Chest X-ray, PA view. Patient: 68 years old, sex M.
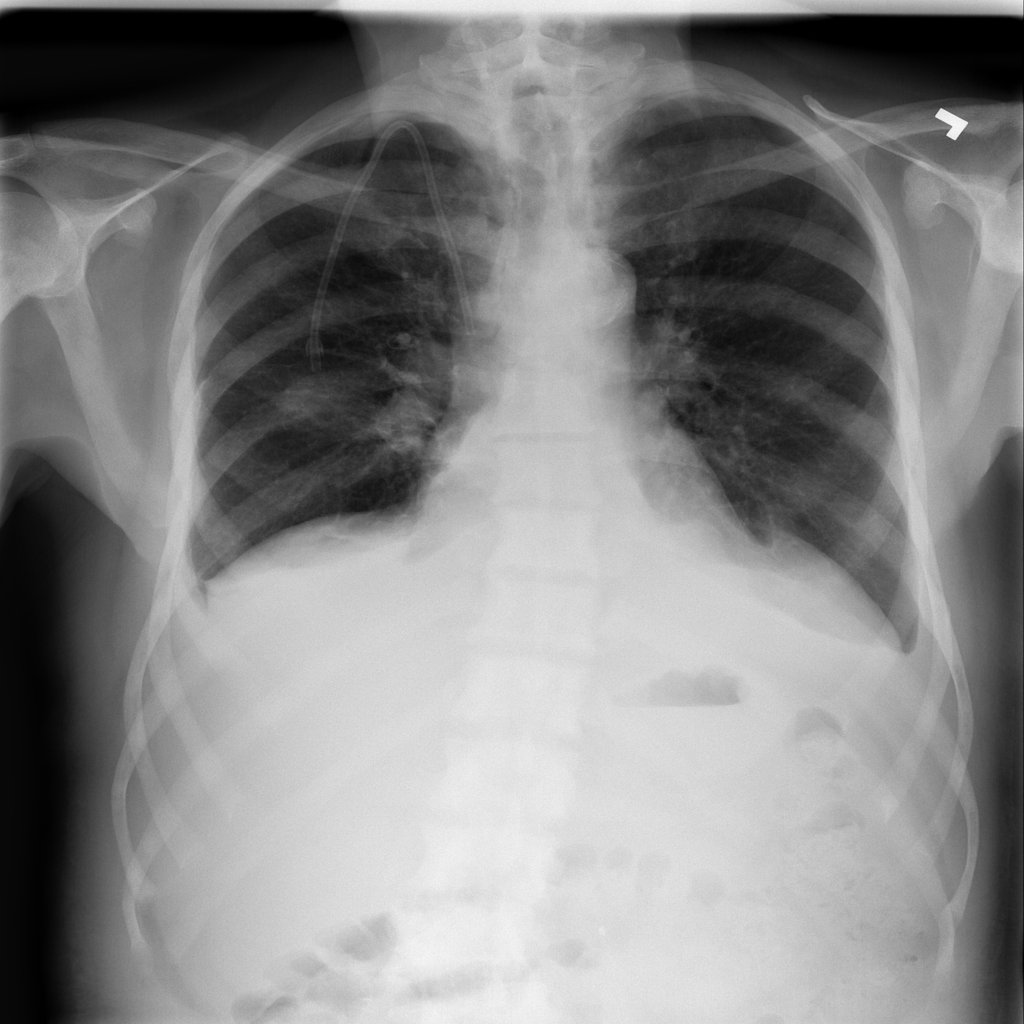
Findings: Effusion